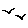
Label: bird